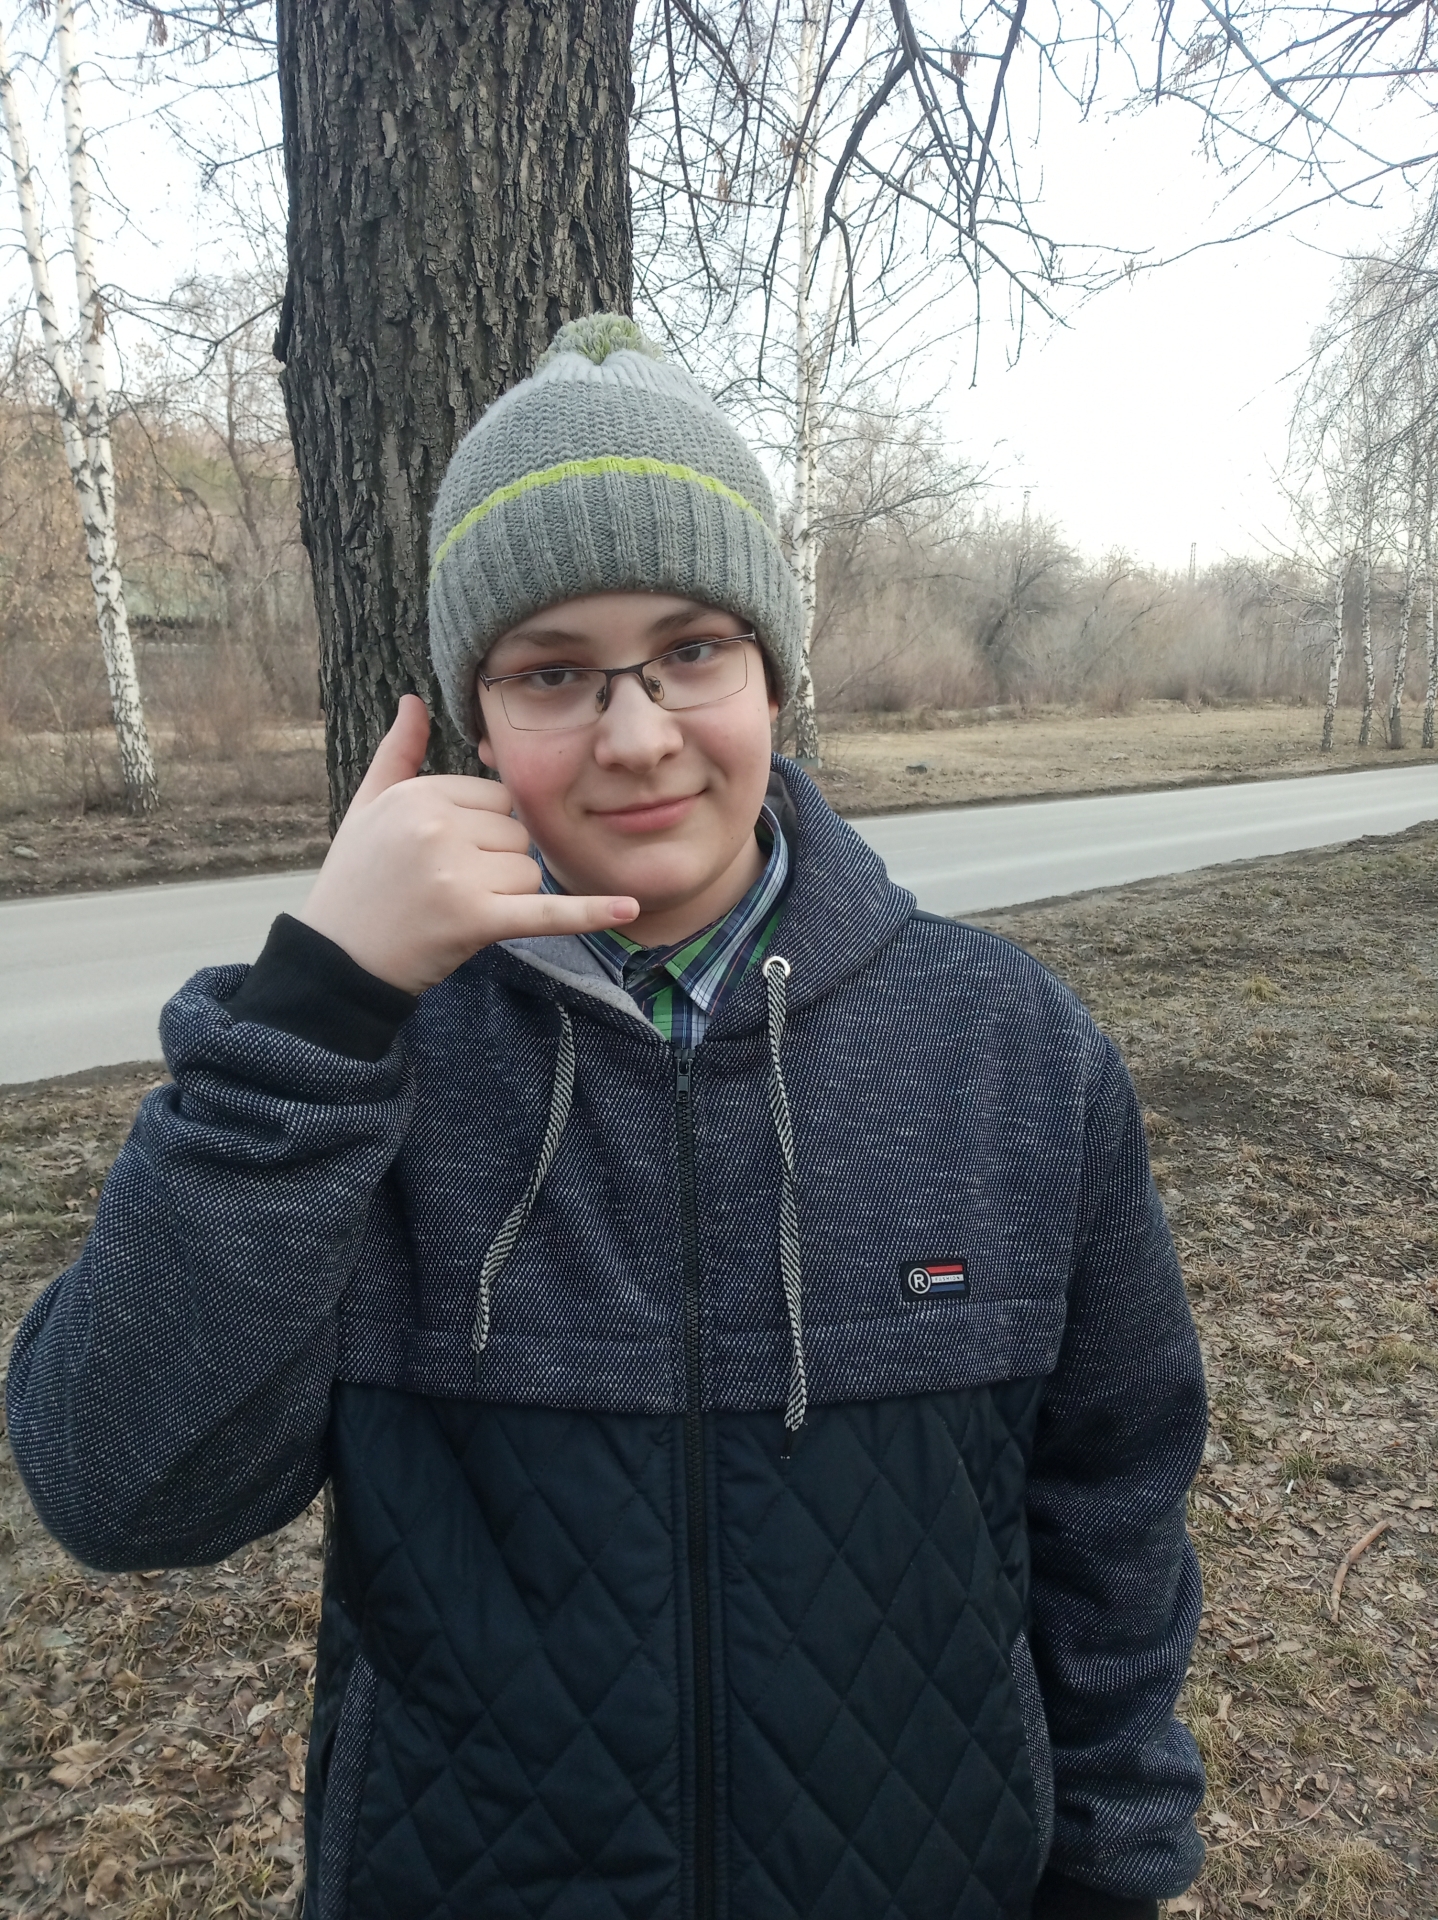
Label: clear